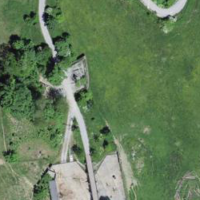
EUNIS habitat code: 53
Species observed at this site:
Rhamnus cathartica
Sturnus vulgaris
Milvus milvus
Phoenicurus ochruros
Passer domesticus
Maniola jurtina
Motacilla alba